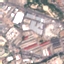
Label: Industrial